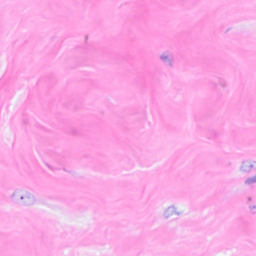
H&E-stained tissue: Breast